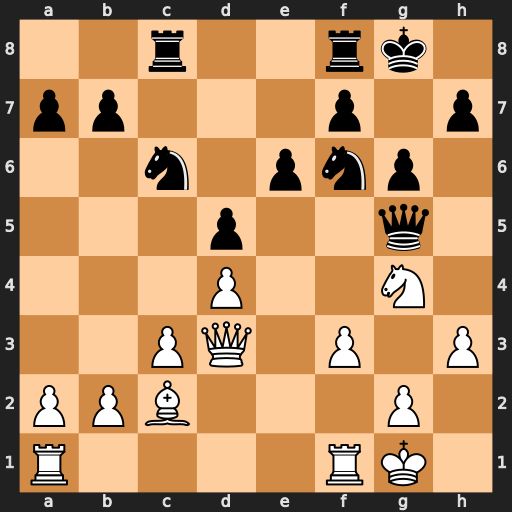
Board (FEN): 2r2rk1/pp3p1p/2n1pnp1/3p2q1/3P2N1/2PQ1P1P/PPB3P1/R4RK1
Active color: w
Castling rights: -
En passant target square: -
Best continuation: f4 Qh4 g3 Qxh3 Nxf6+